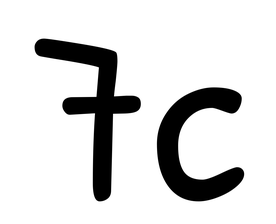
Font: PatrickHand-Regular